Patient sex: M
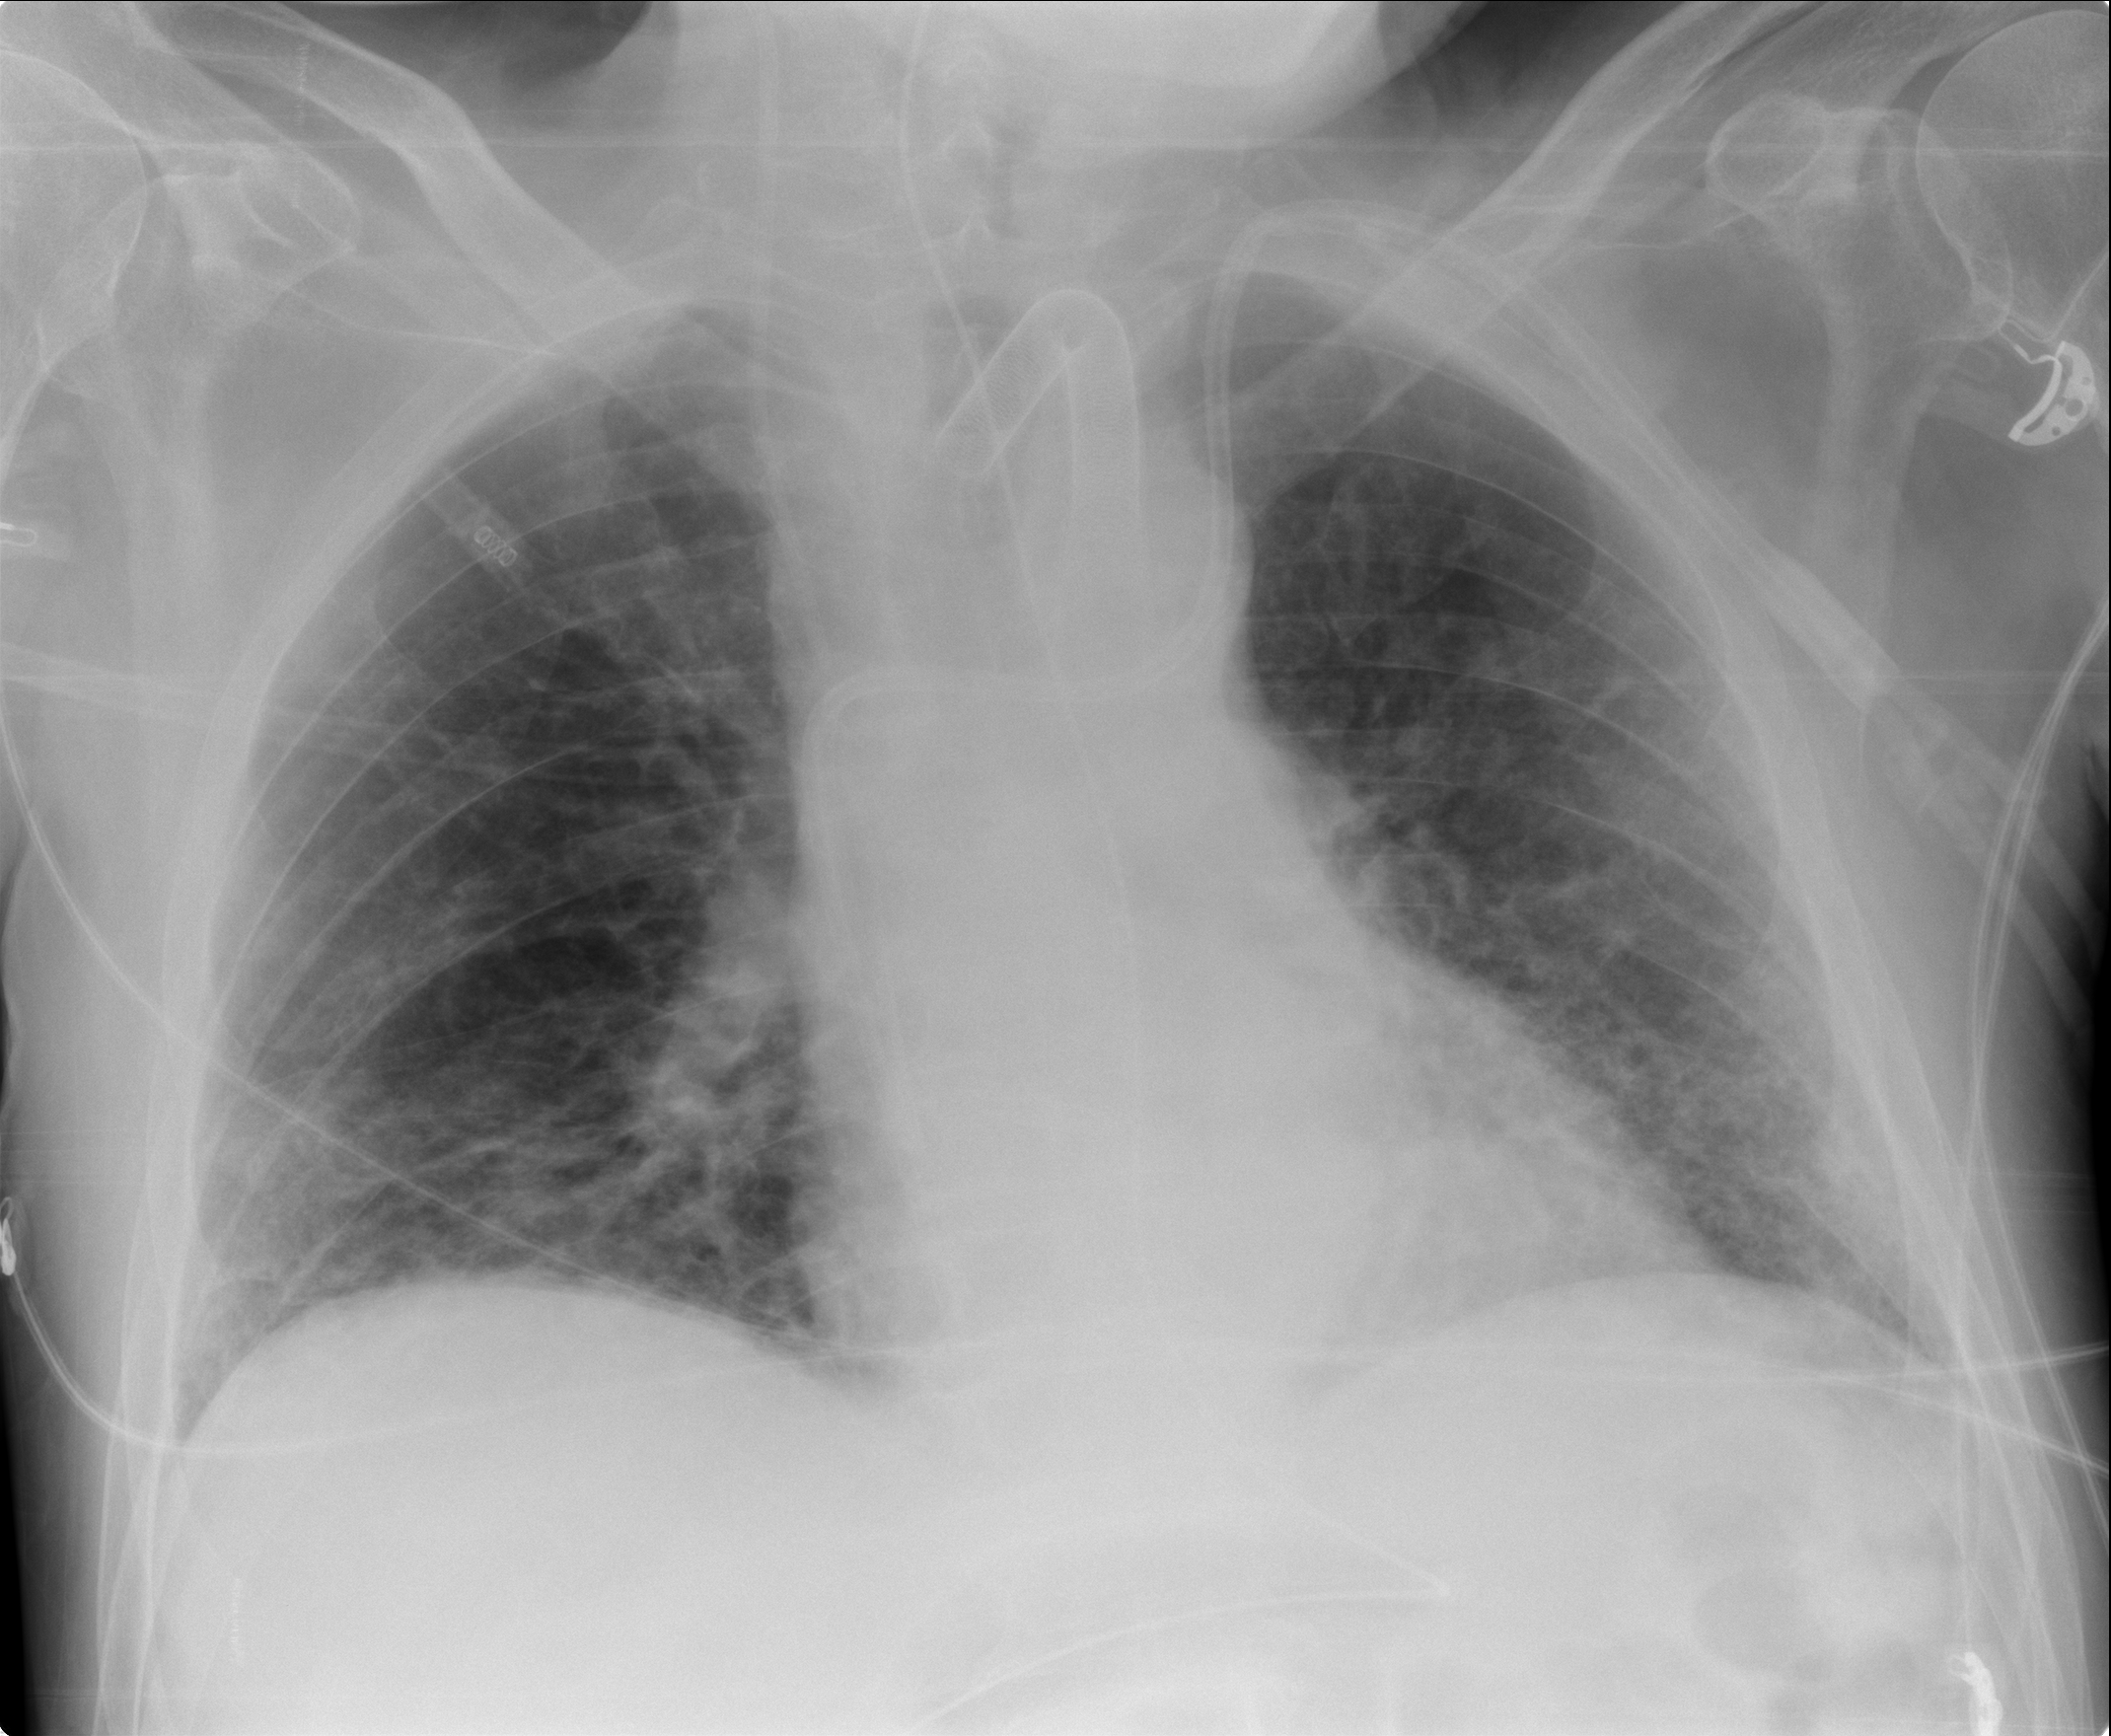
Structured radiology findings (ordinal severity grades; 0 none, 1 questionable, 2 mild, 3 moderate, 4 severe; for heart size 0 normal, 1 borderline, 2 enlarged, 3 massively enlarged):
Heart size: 0
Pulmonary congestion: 0
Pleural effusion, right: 0
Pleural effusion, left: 1
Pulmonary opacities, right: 3
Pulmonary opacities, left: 3
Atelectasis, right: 2
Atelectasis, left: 2